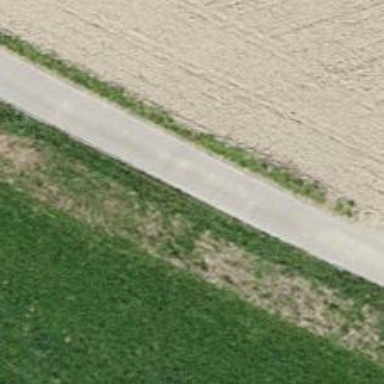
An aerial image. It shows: Service road with grade1 tracktype.